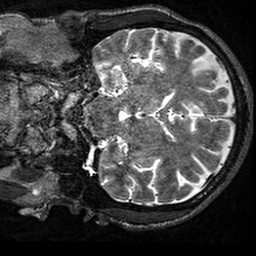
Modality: T2w
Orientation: coronal
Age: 66
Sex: male
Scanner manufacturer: siemens
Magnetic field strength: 3 T
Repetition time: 3.2 s
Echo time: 0.567 s